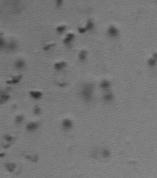
Label: Phaeocystis